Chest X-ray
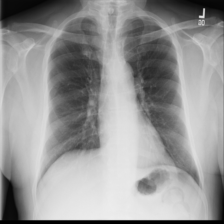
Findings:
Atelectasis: negative
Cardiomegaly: negative
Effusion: negative
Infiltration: negative
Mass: negative
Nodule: negative
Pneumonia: negative
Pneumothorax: negative
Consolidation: negative
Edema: negative
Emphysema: negative
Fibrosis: negative
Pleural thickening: negative
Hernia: negative